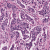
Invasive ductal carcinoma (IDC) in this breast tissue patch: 1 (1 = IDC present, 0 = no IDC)